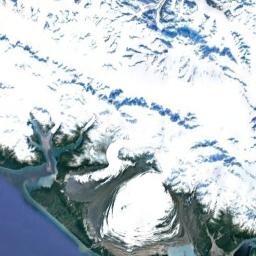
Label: snowberg